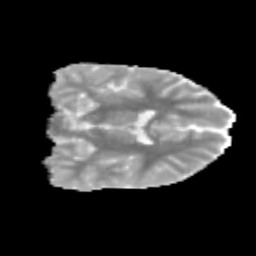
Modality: MD
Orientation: coronal
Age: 11
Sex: male
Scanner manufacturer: siemens
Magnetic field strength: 3 T
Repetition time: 3.8 s
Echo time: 0.07 s